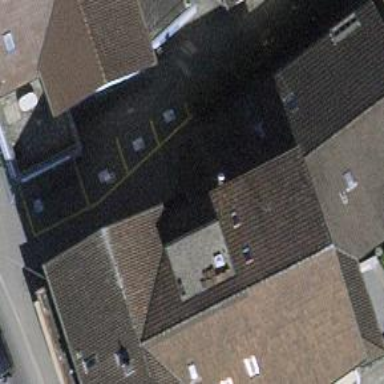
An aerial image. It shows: Café.